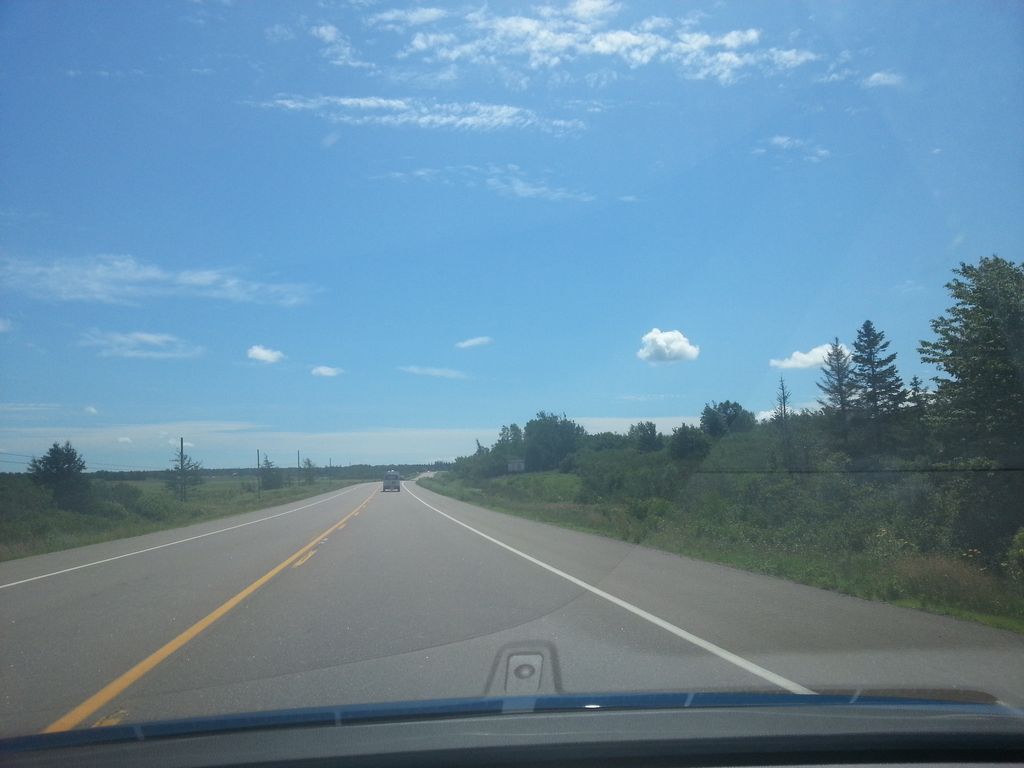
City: charlottetown